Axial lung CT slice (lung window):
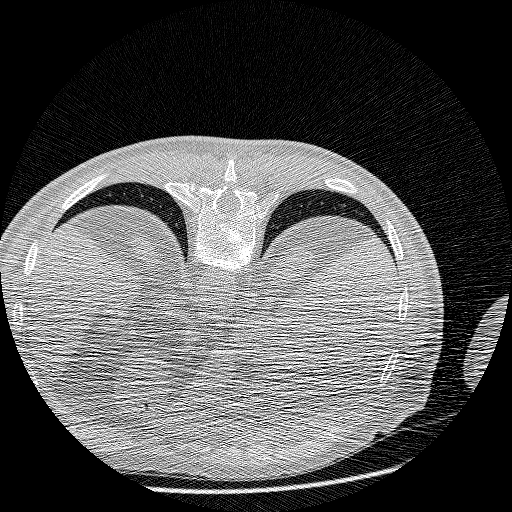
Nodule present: no